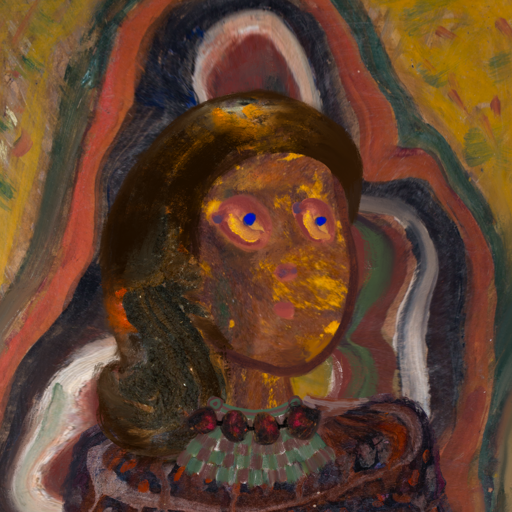
Background: AfterRaid, Head And Neck Side: Comrade, Face Side: Mother_And_Son_Son, Bust: Hypocrite, Hair Side: Gypsy_Queen, Head Accessory: Blank, Second Necklace: After_Raid, Necklace: Mosgoul, Baby: Blank